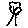
Label: tree